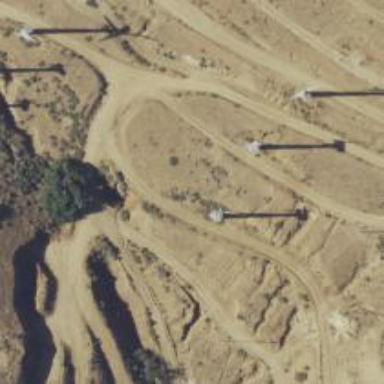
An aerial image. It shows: Wind turbine power generator.